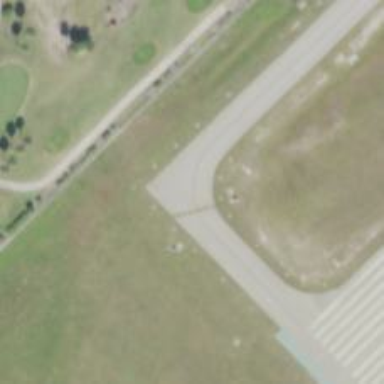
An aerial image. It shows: Image of taxiway at airport.